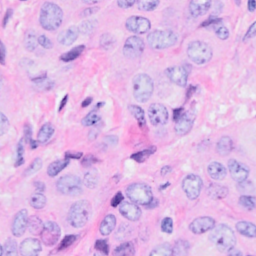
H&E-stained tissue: Breast